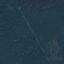
Land use / land cover class: Forest